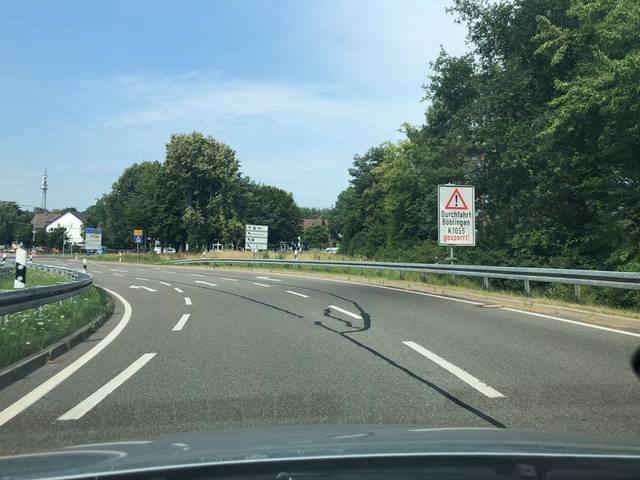
Region: Germany
Coordinates: 48.733, 9.09